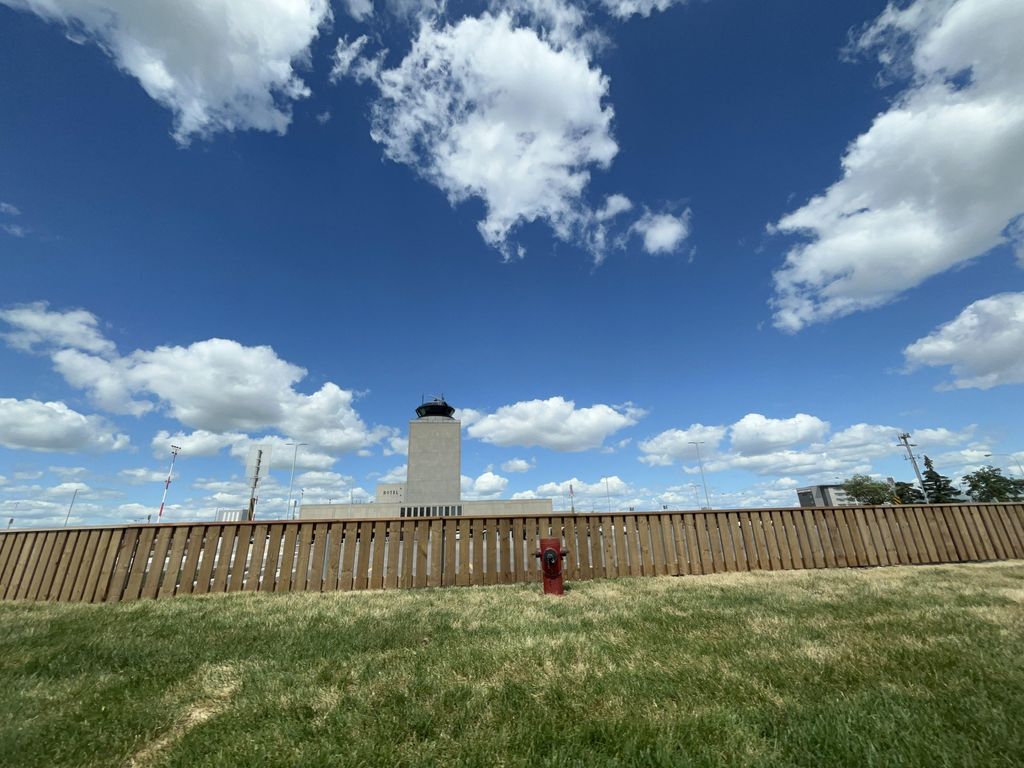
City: winnipeg